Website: apple
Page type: account-selection
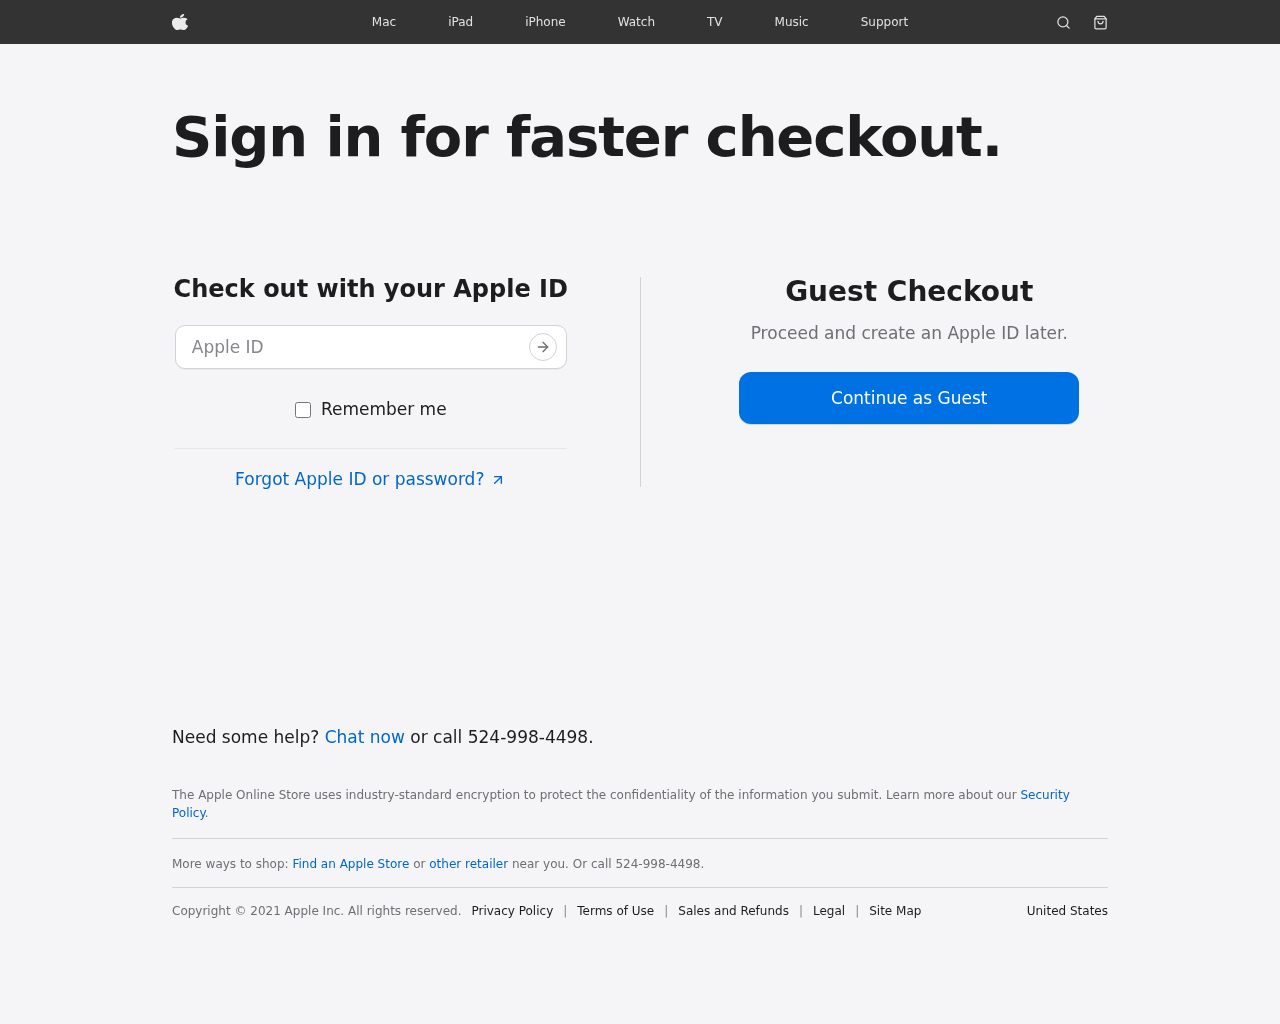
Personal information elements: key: PII_LOGIN_USERNAME
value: fmitchell530